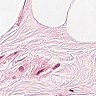
Metastatic tissue present: no